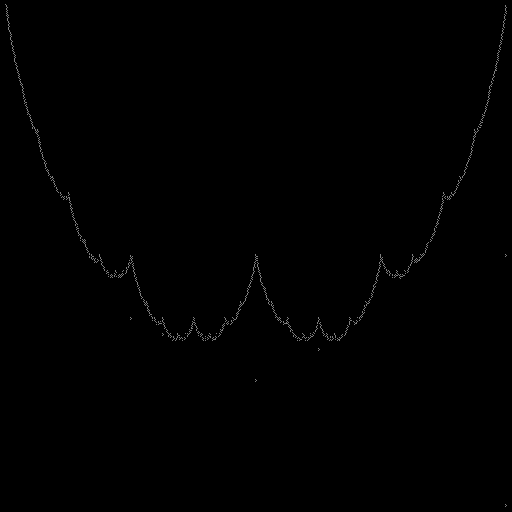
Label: a4